Question: I am trying to set the backgroundView parameter of a UITableViewCell, but the backgroundView is overlapping the bounds of the cell. I have tried setting masksToBounds to YES, but that doesn't seem to make a difference. Please can you tell me where I am going wrong?
Here is an image showing my problem:

Here is my code:
'''
UIImageView *iv = [[[UIImageView alloc] initWithFrame:cell.frame] autorelease];
[iv setImage:[UIImage imageNamed:@"paper"]];
[iv.layer setMasksToBounds:YES];
[cell.layer setMasksToBounds:YES];
[cell.contentView.layer setMasksToBounds:YES];
[cell setBackgroundView:iv];
'''
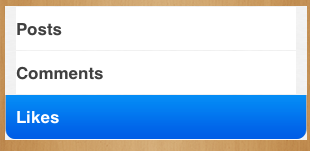
Answer: Using 'masksToBounds' doesn't work because the bounds of the cell are a rectangle.
Even if the corners of the cell are rounded, they're still part of the cell (but they contain transparent pixels). When a cell is displayed in a grouped table view, its background view (and its selected background view) is drawn in regard of its position in its section (middle, top, bottom, single).
So, if you want to provide a custom background view, you need to compute the position of the cell in its section and provide the adequate background :
- - -